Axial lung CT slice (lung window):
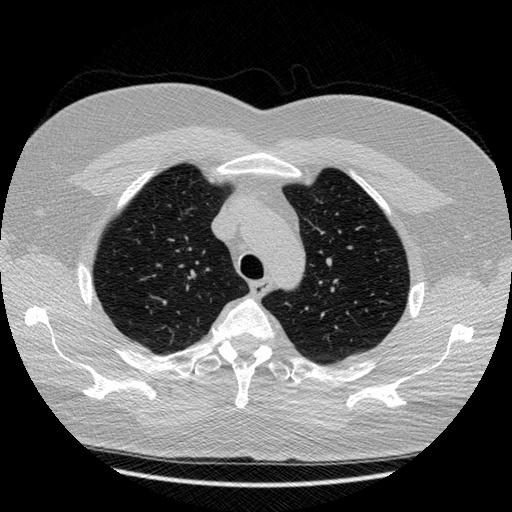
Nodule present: no